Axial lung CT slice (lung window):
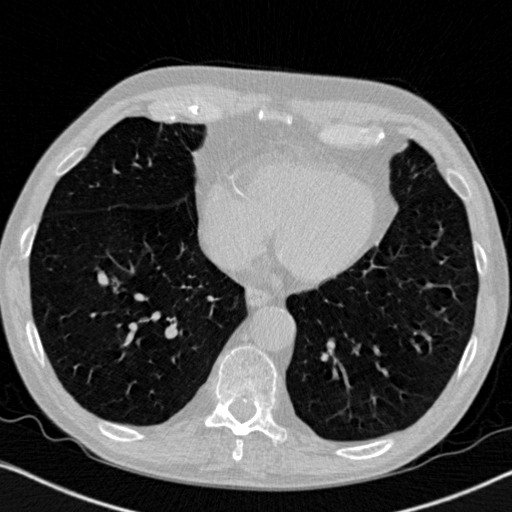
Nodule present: no